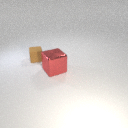
small brown rubber cube behind large red metal cube